Question: I want to implement simple commands like a qDebug() when I click on a sub menu in the mainwindow. I was referring to sample program given along with the Qt 5 IDE ('...\Qt\Qt5.2.0.2.0\msvc2010\examples\widgets\mainwindows\menus'), and using it, I managed to construct the code. I do not receive any compile time or run time errors.
I created the mainwindow.ui using the design mode. It has an object of the QAction class called actionInterval.
But when I click on it, nothing happens, I am not able to implement the command in void interval(). I guess I am not connecting properly. What am I missing here? Please advise.
mainwindow.h
'''
#ifndef MAINWINDOW_H
#define MAINWINDOW_H
#include <QMainWindow>
#include <QDebug>
namespace Ui {
class MainWindow;
}
class MainWindow : public QMainWindow
{
Q_OBJECT
public:
explicit MainWindow(QWidget *parent = 0);
~MainWindow();
private:
Ui::MainWindow *ui;
void createActions();
private slots:
void interval();
};
#endif // MAINWINDOW_H
'''
mainwindow.cpp
'''
#include "mainwindow.h"
#include "ui_mainwindow.h"
MainWindow::MainWindow(QWidget *parent) :
QMainWindow(parent),
ui(new Ui::MainWindow)
{
ui->setupUi(this);
createActions();
}
MainWindow::~MainWindow()
{
delete ui;
}
void MainWindow::createActions()
{
ui->actionInterval = new QAction(tr("&Interval"), this);
ui->actionInterval->setStatusTip(tr("Set the interval for capturing delta & reference images"));
connect(ui->actionInterval, SIGNAL(triggered()), this, SLOT(interval()));
}
void MainWindow::interval()
{
qDebug()<<"inside interval qdialog";
}
'''
main.cpp
'''
#include "mainwindow.h"
#include <QApplication>
int main(int argc, char *argv[])
{
QApplication a(argc, argv);
MainWindow w;
w.show();
return a.exec();
}
'''
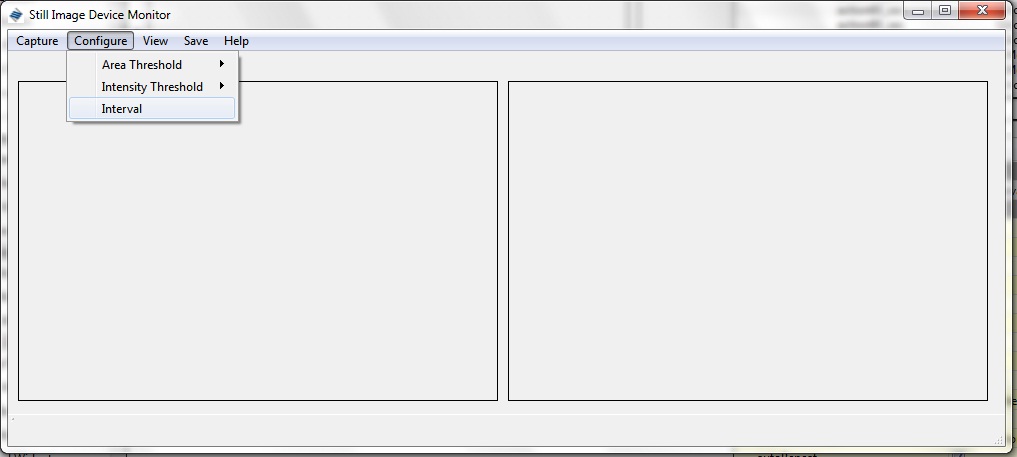
Answer: '''
void MainWindow::createActions()
{
ui->actionInterval->setStatusTip(tr("Set the interval for capturing delta & reference images"));
connect(ui->actionInterval, SIGNAL(triggered()), this, SLOT(interval()));
}
'''
You shouldn't need that 'ui->actionInterval = new QAction(tr("&Interval"), this);' line, the 'ui->setupUi()' handles that for you, so it's potentially causing an incorrect reference so when you do click on it it's not firing correctly.